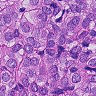
Metastatic tissue present: yes